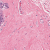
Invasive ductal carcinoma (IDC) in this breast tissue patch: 0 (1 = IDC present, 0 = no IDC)